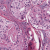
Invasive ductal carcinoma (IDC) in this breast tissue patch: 0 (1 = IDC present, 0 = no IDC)